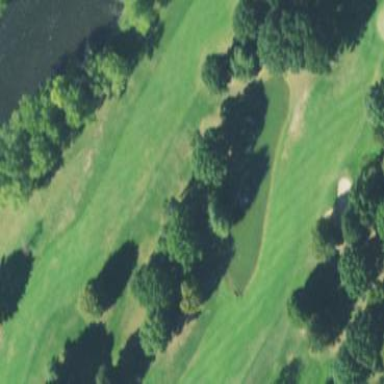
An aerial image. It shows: Grassy area designated as golf fairway.